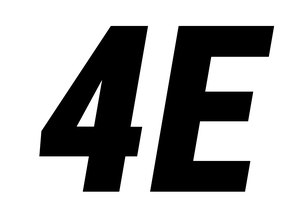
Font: Roboto-Italic_Condensed_Black_Italic